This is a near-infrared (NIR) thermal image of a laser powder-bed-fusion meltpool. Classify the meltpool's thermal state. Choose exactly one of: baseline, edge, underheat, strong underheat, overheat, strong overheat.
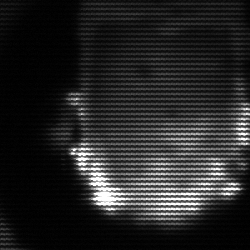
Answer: baseline